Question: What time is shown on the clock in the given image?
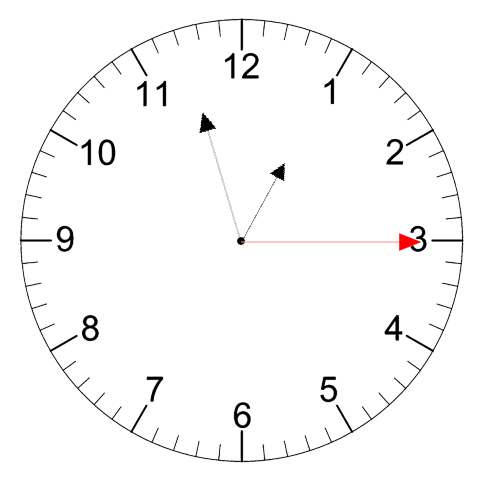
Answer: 12:57:15